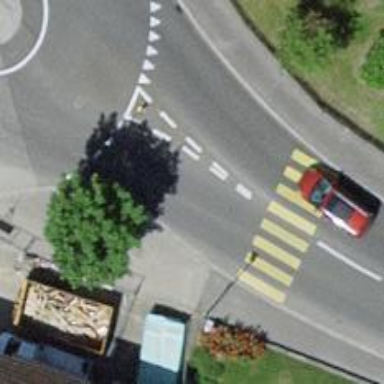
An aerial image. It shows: Uncontrolled zebra crossing.